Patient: sex M, age 42
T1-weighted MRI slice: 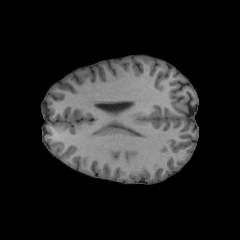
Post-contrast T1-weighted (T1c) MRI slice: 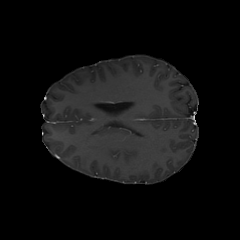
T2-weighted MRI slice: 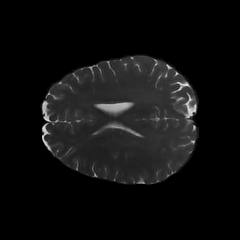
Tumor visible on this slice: no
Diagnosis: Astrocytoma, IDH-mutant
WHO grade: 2